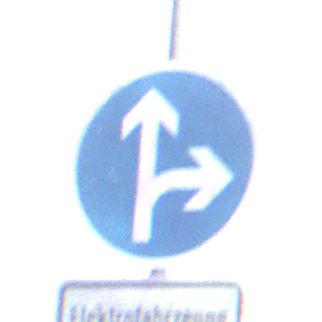
Verkehrszeichen: VorgeschriebeneFahrtrichtungGeradeausOderRechts
Zusatzzeichen unten: BesondereFahrzeugeUndTransportgueter10
Umgebung: Outdoor, Urban
Tageszeit: MorningAfternoon
Wetter: Overcast
Licht: Natural
Jahreszeit: NotSpecified
Kontrast: LowContrast